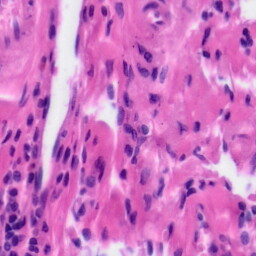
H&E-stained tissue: Tonsil